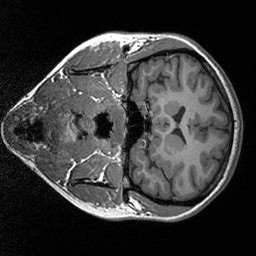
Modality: T1w
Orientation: coronal
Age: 25
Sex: female
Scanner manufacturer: siemens
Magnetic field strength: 3 T
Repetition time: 1.9 s
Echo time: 0.00227 s